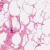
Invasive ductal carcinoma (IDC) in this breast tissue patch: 0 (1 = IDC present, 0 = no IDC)